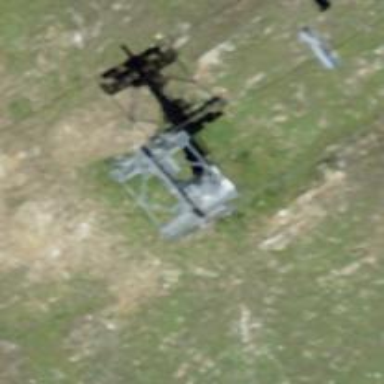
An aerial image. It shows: Pylon for aerialway.